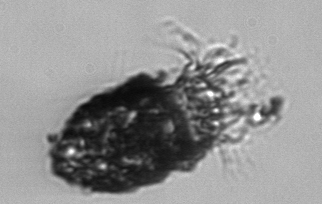
Label: Stenosemella_pacifica